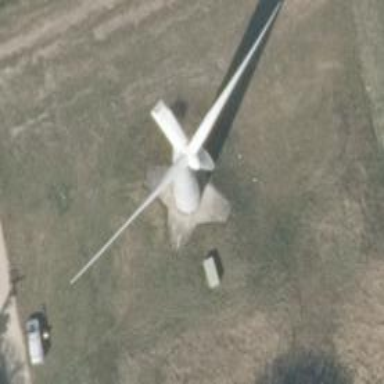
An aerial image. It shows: Wind generator is in the picture.